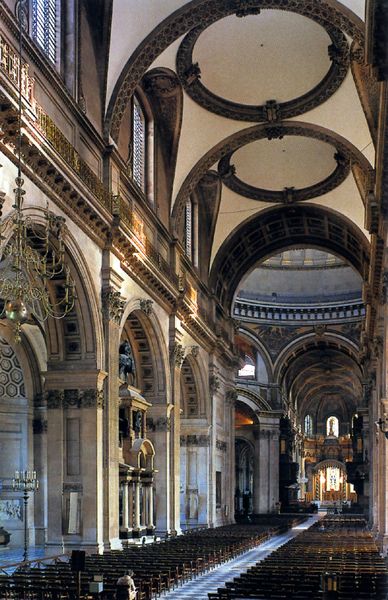
Titel: St. Paul´s Cathedral
Künstler: Christopher Wren
Standort: London, St. Paul (EU - GB)
Schlagwörter: bunt, fenster, frau, säulen, kirche, decke, kuppel, gestühl, kronleuchter, leuchter, fotografie, bögen, gewölbe, dom, kreise, altar, arkaden, bänke, kerzenleuchter, kirchenschiff, mittelgang, mittelschiff, altarraum, fotographie, tonnengewölbe, romanisch, kassettiert, pendentif, holzbänke, stuhlreihen, hohe decke, hauptgang, kichenbänke, freid